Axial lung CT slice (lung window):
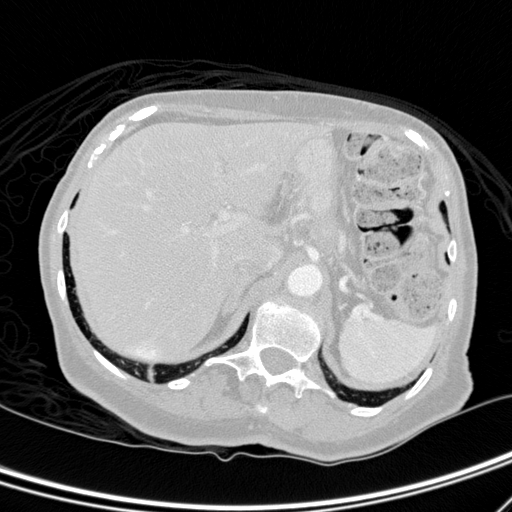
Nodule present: no